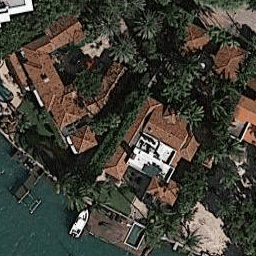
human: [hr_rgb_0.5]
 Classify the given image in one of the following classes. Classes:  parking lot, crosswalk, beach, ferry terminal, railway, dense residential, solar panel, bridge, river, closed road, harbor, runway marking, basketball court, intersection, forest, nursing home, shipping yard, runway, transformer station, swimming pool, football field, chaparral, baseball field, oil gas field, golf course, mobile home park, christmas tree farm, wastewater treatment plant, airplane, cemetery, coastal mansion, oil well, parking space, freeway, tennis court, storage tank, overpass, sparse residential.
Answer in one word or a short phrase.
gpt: coastal mansion